Field crop: maize
Growth stage: 2
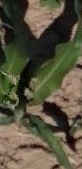
Species: maize